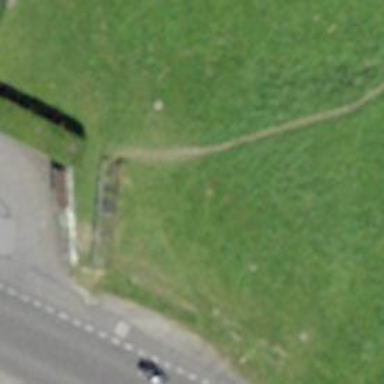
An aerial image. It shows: Bus stop along the road.